Question: I am doing an ajax call from my javascript to an aspx page's webmethod. The string I'm returning is wrapped in double-quotes for some reason. I tried stripping them out, but the replace only replaced the first one for some reason. There are no quotes wrapping the string on the server-side.
'''
var req = new XMLHttpRequest();
var url = document.URL;
// strip pound sign off the end
var poundIndex = url.lastIndexOf('#');
if (poundIndex === url.length - 1) {
url = url.substring(0, poundIndex);
}
url += '/SignOn';
req.open('post', url, false);
req.setRequestHeader('Content-Type', 'application/json; charset=utf-8');
req.send();
var serverResponse = req.responseText.replace('"', '');
'''
This is what I'm doing on the server:
'''
Return System.Configuration.ConfigurationManager.AppSettings("url").ToString + "?token=" + HttpContext.Current.Session("Token").ToString() + "&aid=ca"
'''

Any ideas?
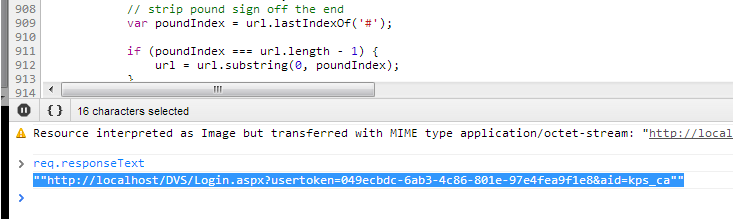
Answer: Firstly, if you're concerned that you see ""mystring"" instead of "mystring" (double quotes instead of single quotes), that's because the developer console automatically displays quotes around string values, which can be confusing if your string actually contains the "quote" character. The outer quotes you see in the console aren't there, only the inner quotes are.
Next, according to the JSON spec (<URL> JSON strings start and end with quotes. If you wish to parse json strings, use:
'''
var str = JSON.parse(req.responseText);
'''
If you simply wish to get rid of all quotes in a string, try
'''
var str = req.responseText.replace(/"/g, "");
'''
Note that the latter gets rid of ALL quotes, including (escaped) quotes in the middle of the string.
If you're working with JSON objects, as your response header (application/json) seems to indicate, I strongly recommend working with JSON.parse